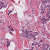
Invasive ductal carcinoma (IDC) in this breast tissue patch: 1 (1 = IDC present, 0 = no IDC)